Question: I have a large database of tagged animals (starting from 2011 to 2014). My aim is to visualize the data in a way that , i.e. first caught and ending at the time when individual was last caught. These two events (as well as retraps between will be marked by full circle. (probably the picture below will better explain).
Is there any R package (function) capable of creating such plot? For example some package directly used for animal trapping data?
I tried to draw the plot according to 'my.data'

'''
my.data <- data.frame(individual = c("ind_01","ind_02","ind_01",
"ind_02","ind_02","ind_03",
"ind_04","ind_04","ind_03",
"ind_05","ind_06","ind_03",
"ind_05","ind_02","ind_06"),
day = rep(1, times = 15),
month = c(2,2,9,9,4,4,4,11,3,3,3,8,8,12,12),
year = c(rep(c(2011,2012,2013),
times = c(4,4,7))))
'''
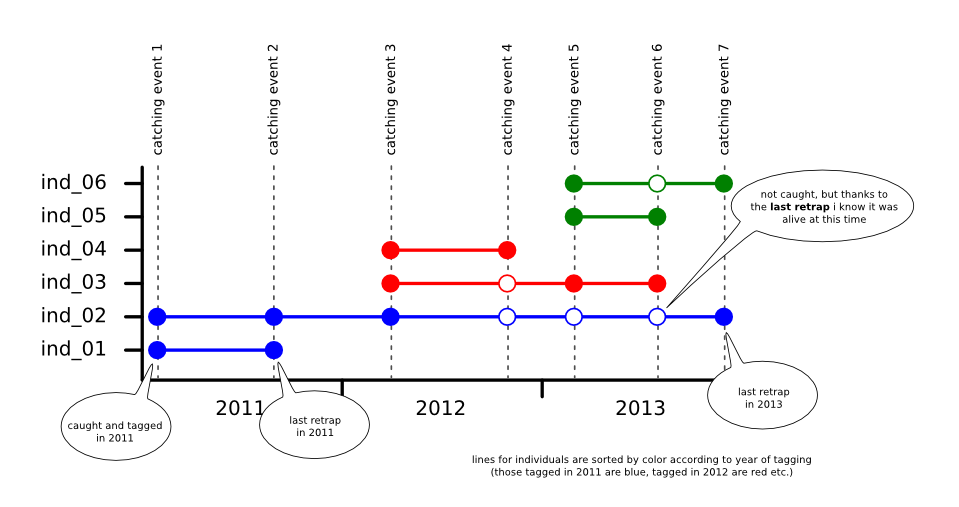
Answer: You could use 'ggplot' to do this, I transformed the data a bit, basically casted the data to add all possible trap dates to all individuals.
If the individual was not trapped this add an NA in the casted data frame if the animal was not sighted. I then changed all NAs that are between sightings to 'not_seen', melted the data to plot it and added a column with the year of first sighting.
'''
library(reshape2)
#make a date column with the day, month and year
my.data$date <- as.Date(paste(my.data$day,my.data$month,my.data$year,sep="-"),format="%d-%m-%Y")
#cast the data to have individuals as columns and dates as row
cast_data<-dcast(my.data,date~individual,value.var="individual")
rownames(cast_data)<-cast_data$date
cast_data <- cast_data[,-1]
#replace the NAs that are between animal sightings with "not_seen"
obs_data <- apply(cast_data,2,function(x){
seen_dates <- which(!is.na(x))
x[seen_dates] <- "seen"
x[setdiff(seq(seen_dates[1],tail(seen_dates,1)),seen_dates)]<-"not_seen"
x
})
#melt the data and add a first_seen column that has the year of first sighting
data<-as.data.frame(melt(obs_data))
head(data)
colnames(data) <- c("obs_date","ind_id","obs")
data<-data[!is.na(data$obs),]
data$obs_date<-as.Date(data$obs_date)
for (i in unique(data$ind_id)){
data[data$ind_id==i,4] <- format(data[data$ind_id==i,1][1],"%Y")
}
colnames(data) <- c("obs_date","ind_id","obs","first_seen")
#use ggplot to make the plot
ggplot(data,aes(obs_date,ind_id,colour=first_seen))+geom_point(aes(shape=obs),size=10)+scale_x_date()+geom_line()+scale_shape_manual(values=c(1,19))
'''